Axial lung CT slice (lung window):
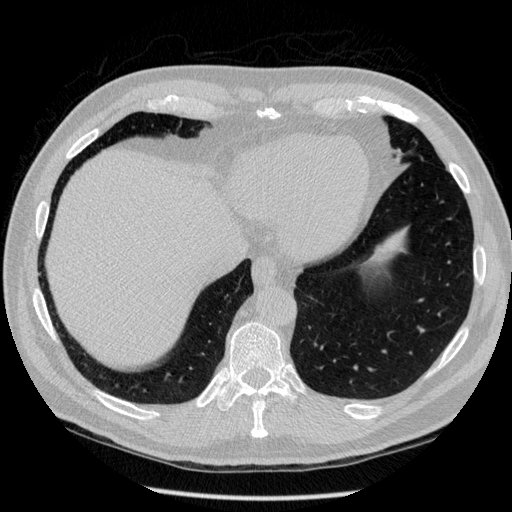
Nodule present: no